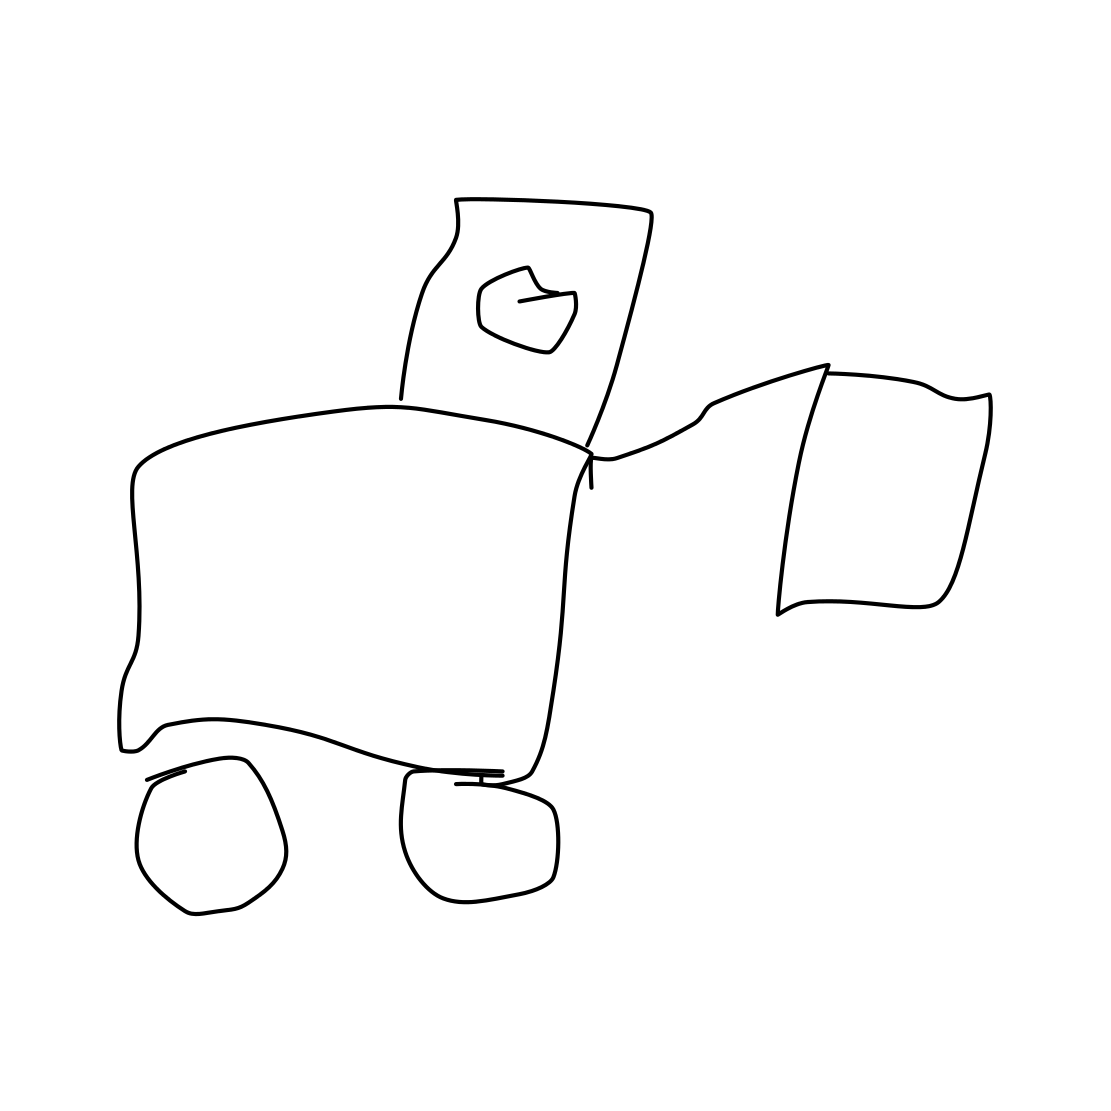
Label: bulldozer